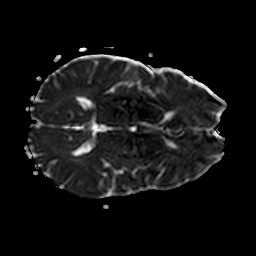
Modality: ADC
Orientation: axial
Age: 52
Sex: female
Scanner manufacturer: philips
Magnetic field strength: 3 T
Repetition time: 4.0 s
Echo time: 0.06104 s